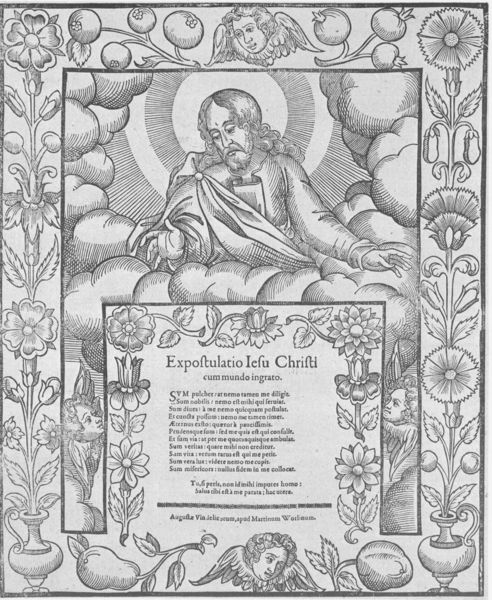
Titel: Expostulatio Iesu Christi cum mundo ingrato.
Standort: Wolfenbüttel
Institution: Herzog August Bibliothek
Schlagwörter: blätter, flügel, gott, hand, himmel, kopf, mann, umhang, weiß, wolken, blume, blumen, geste, grau, licht, nase, schwarz, zeichnung, blick, blüte, blüten, rose, tuch, wolke, muster, ornament, bart, arme, augen, falten, rahmen, trauer, vollbart, bildnis, hände, portrait, porträt, zweige, sonne, gewand, haare, mantel, sitzend, pflanzen, locken, scheitel, traurig, engel, frucht, früchte, henkel, putte, ranken, vase, apfel, holzschnitt, schrift, grafik, graphik, rand, bordüre, inschrift, floral, ornamente, lider, birne, quitte, buch, glaube, religion, strahlen, umrahmung, beeren, druck, schraffur, radierung, stich, titel, seite, illustration, schwarzweiß, text, zeitung, drcuk, überschrift, titelblatt, nelke, schein, heiligenschein, hagebutte, nimbus, christus, jesus, jesus christus, segen, schwart, heiliger, gütig, granatapfel, kornblume, heilig, putten, kupferstich, gloriole, heiland, jesu, schließe, rosetten, christi, verkündigung, legende, bäuerlich, erlöser, gel, glockenblume, latein, lateinisch, olke, christ, spalte, majuskel, güte, seriendruck, gewandschließe, hinabblicken, messias, gottessohn, sohn gottes, christkind, tite, bauernmalerei, druckk, göttliches licht, früchte#, expostulation, expostulatio, christkönig, heilland, erretter, jesus von nazaret, birn